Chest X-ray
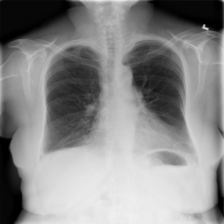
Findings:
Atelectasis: negative
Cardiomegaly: negative
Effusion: negative
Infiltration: negative
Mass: negative
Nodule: negative
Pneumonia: negative
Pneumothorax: negative
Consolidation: negative
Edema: negative
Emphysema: negative
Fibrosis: positive
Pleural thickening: positive
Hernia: negative